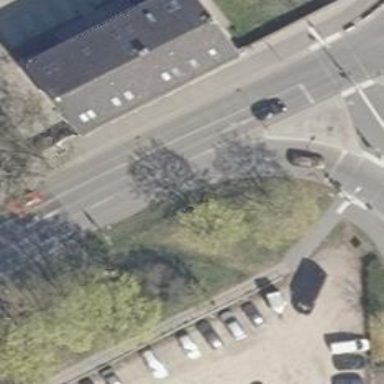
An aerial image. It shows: Secondary road with separate asphalt sidewalks.